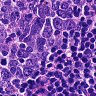
Metastatic tissue present: no